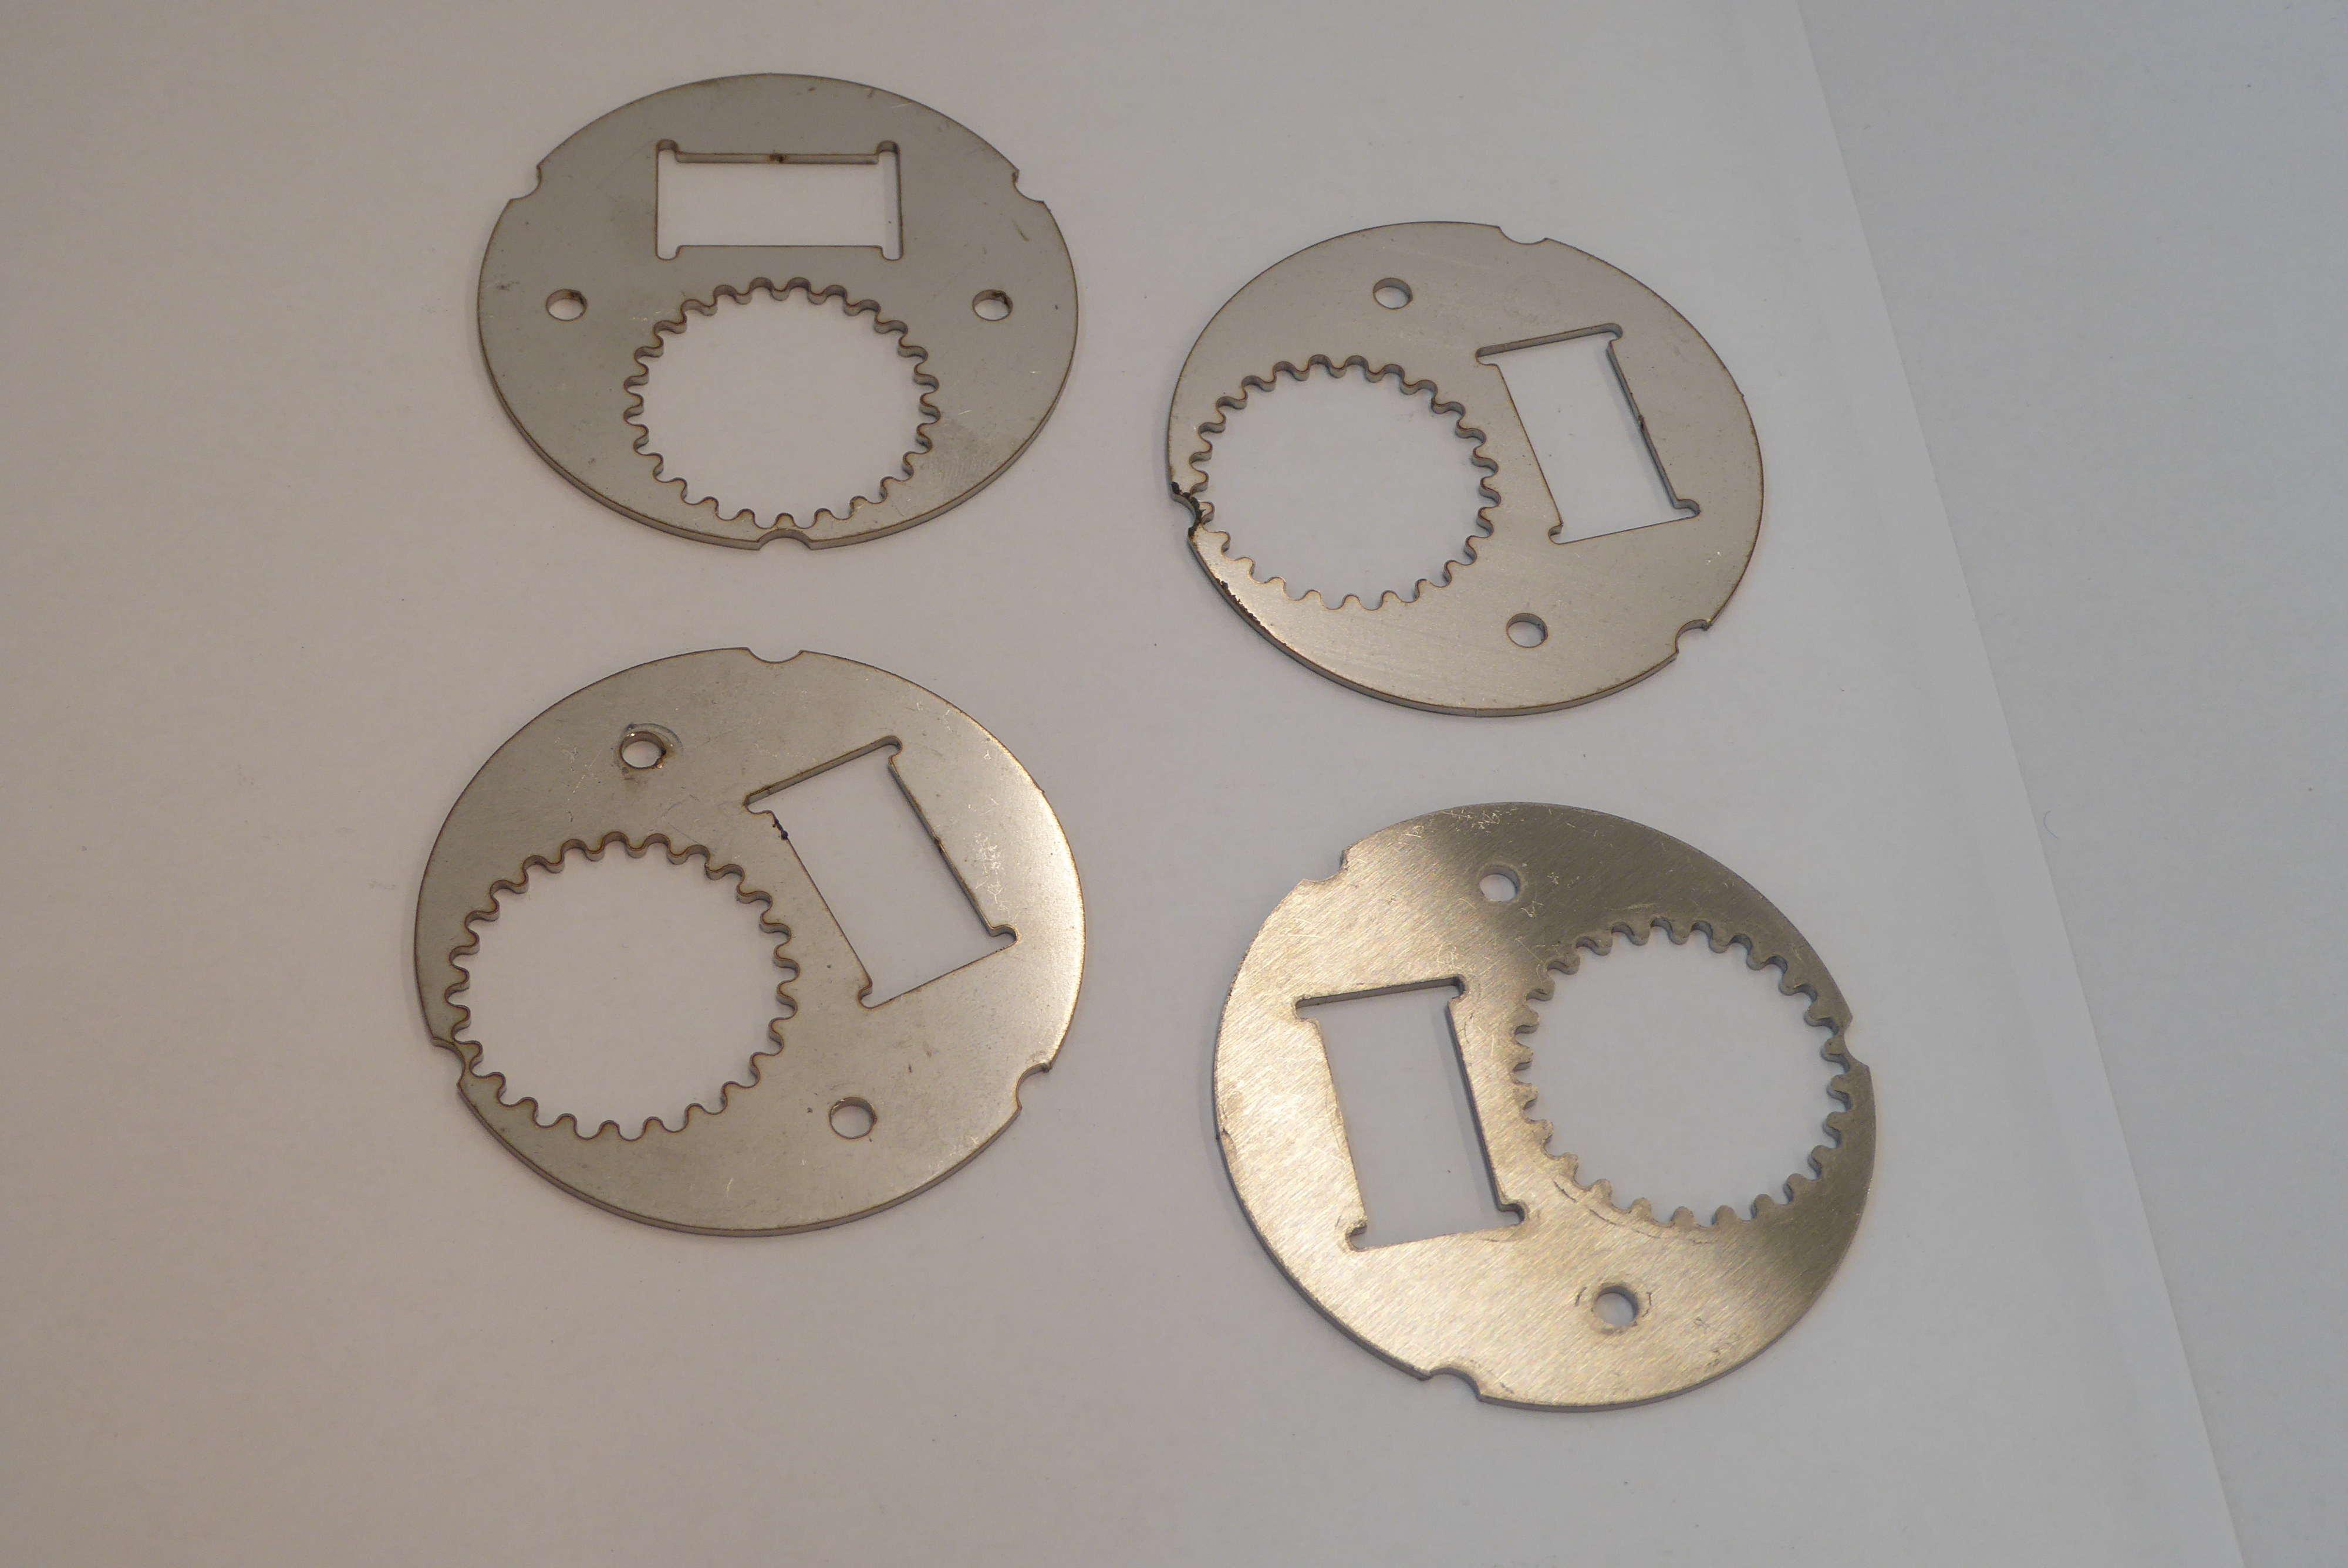
Label: Bottle Opener - Inlay